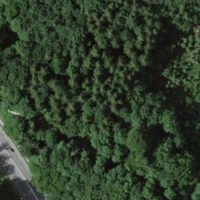
EUNIS habitat code: 57
Species observed at this site:
Prunus padus